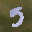
Label: 5